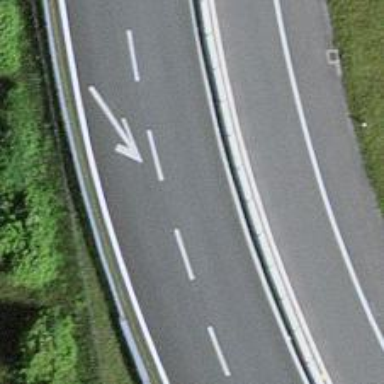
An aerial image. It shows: Trunk link road with asphalt surface.